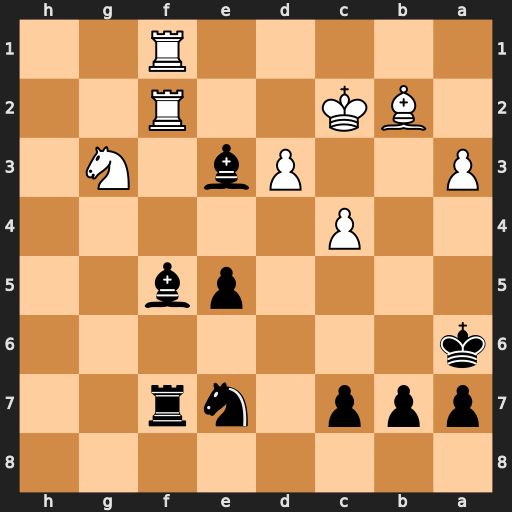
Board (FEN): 8/ppp1nr2/k7/4pb2/2P5/P2Pb1N1/1BK2R2/5R2
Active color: b
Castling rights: -
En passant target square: -
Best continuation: Bxf2 Rxf2 Bxd3+ Kxd3 Rxf2